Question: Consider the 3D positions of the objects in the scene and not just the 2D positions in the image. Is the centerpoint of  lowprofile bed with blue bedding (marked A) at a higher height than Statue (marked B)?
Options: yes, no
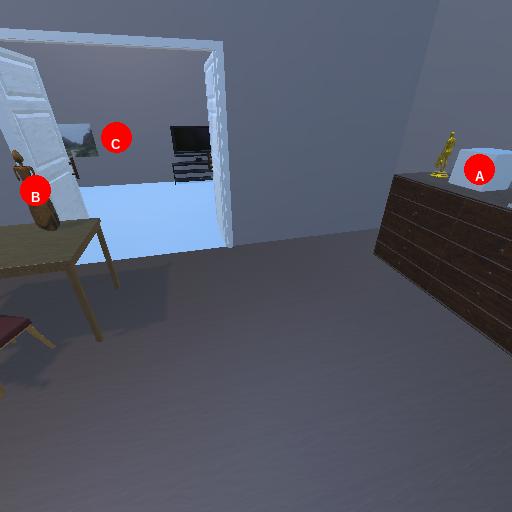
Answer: yes